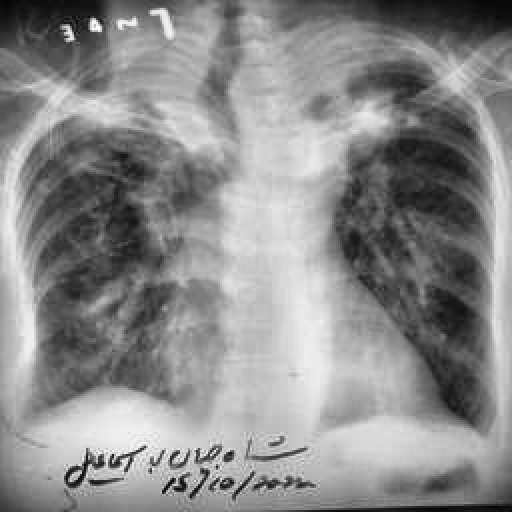
Finding: TUBERCULOSIS